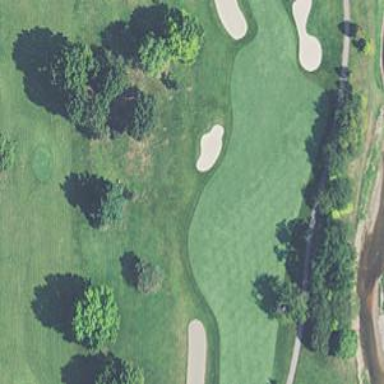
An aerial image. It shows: Golf fairway surrounded by grass.